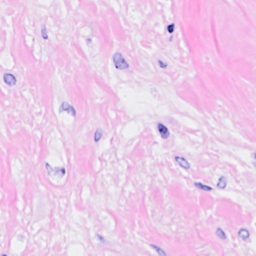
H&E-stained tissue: Breast